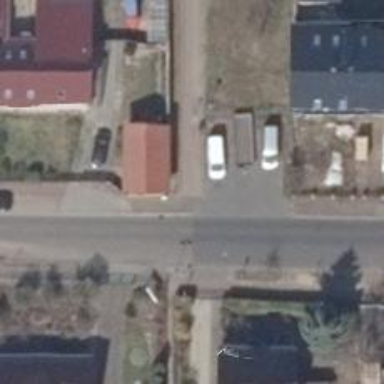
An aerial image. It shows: Sidewalk.